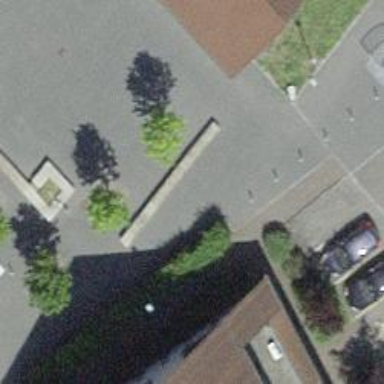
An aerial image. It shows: Grey concrete bench.